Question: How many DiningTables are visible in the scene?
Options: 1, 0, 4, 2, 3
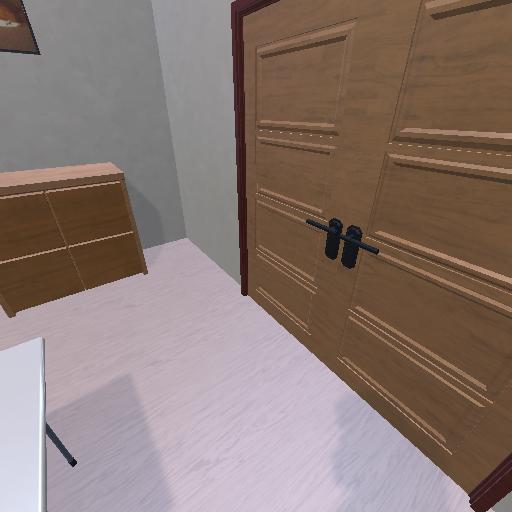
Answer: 1